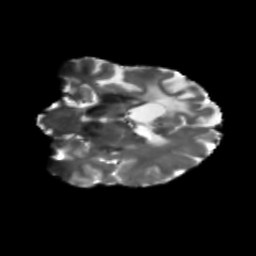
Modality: T2w
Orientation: coronal
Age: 46
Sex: male
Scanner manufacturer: siemens
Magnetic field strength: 3 T
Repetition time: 5.25 s
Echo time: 0.08 s